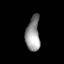
Tissue: lung
Cell type: Endothelial cells
Senescence score: 0.7356
Nuclear area (px): 473
Mean DAPI intensity: 148.258